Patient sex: M
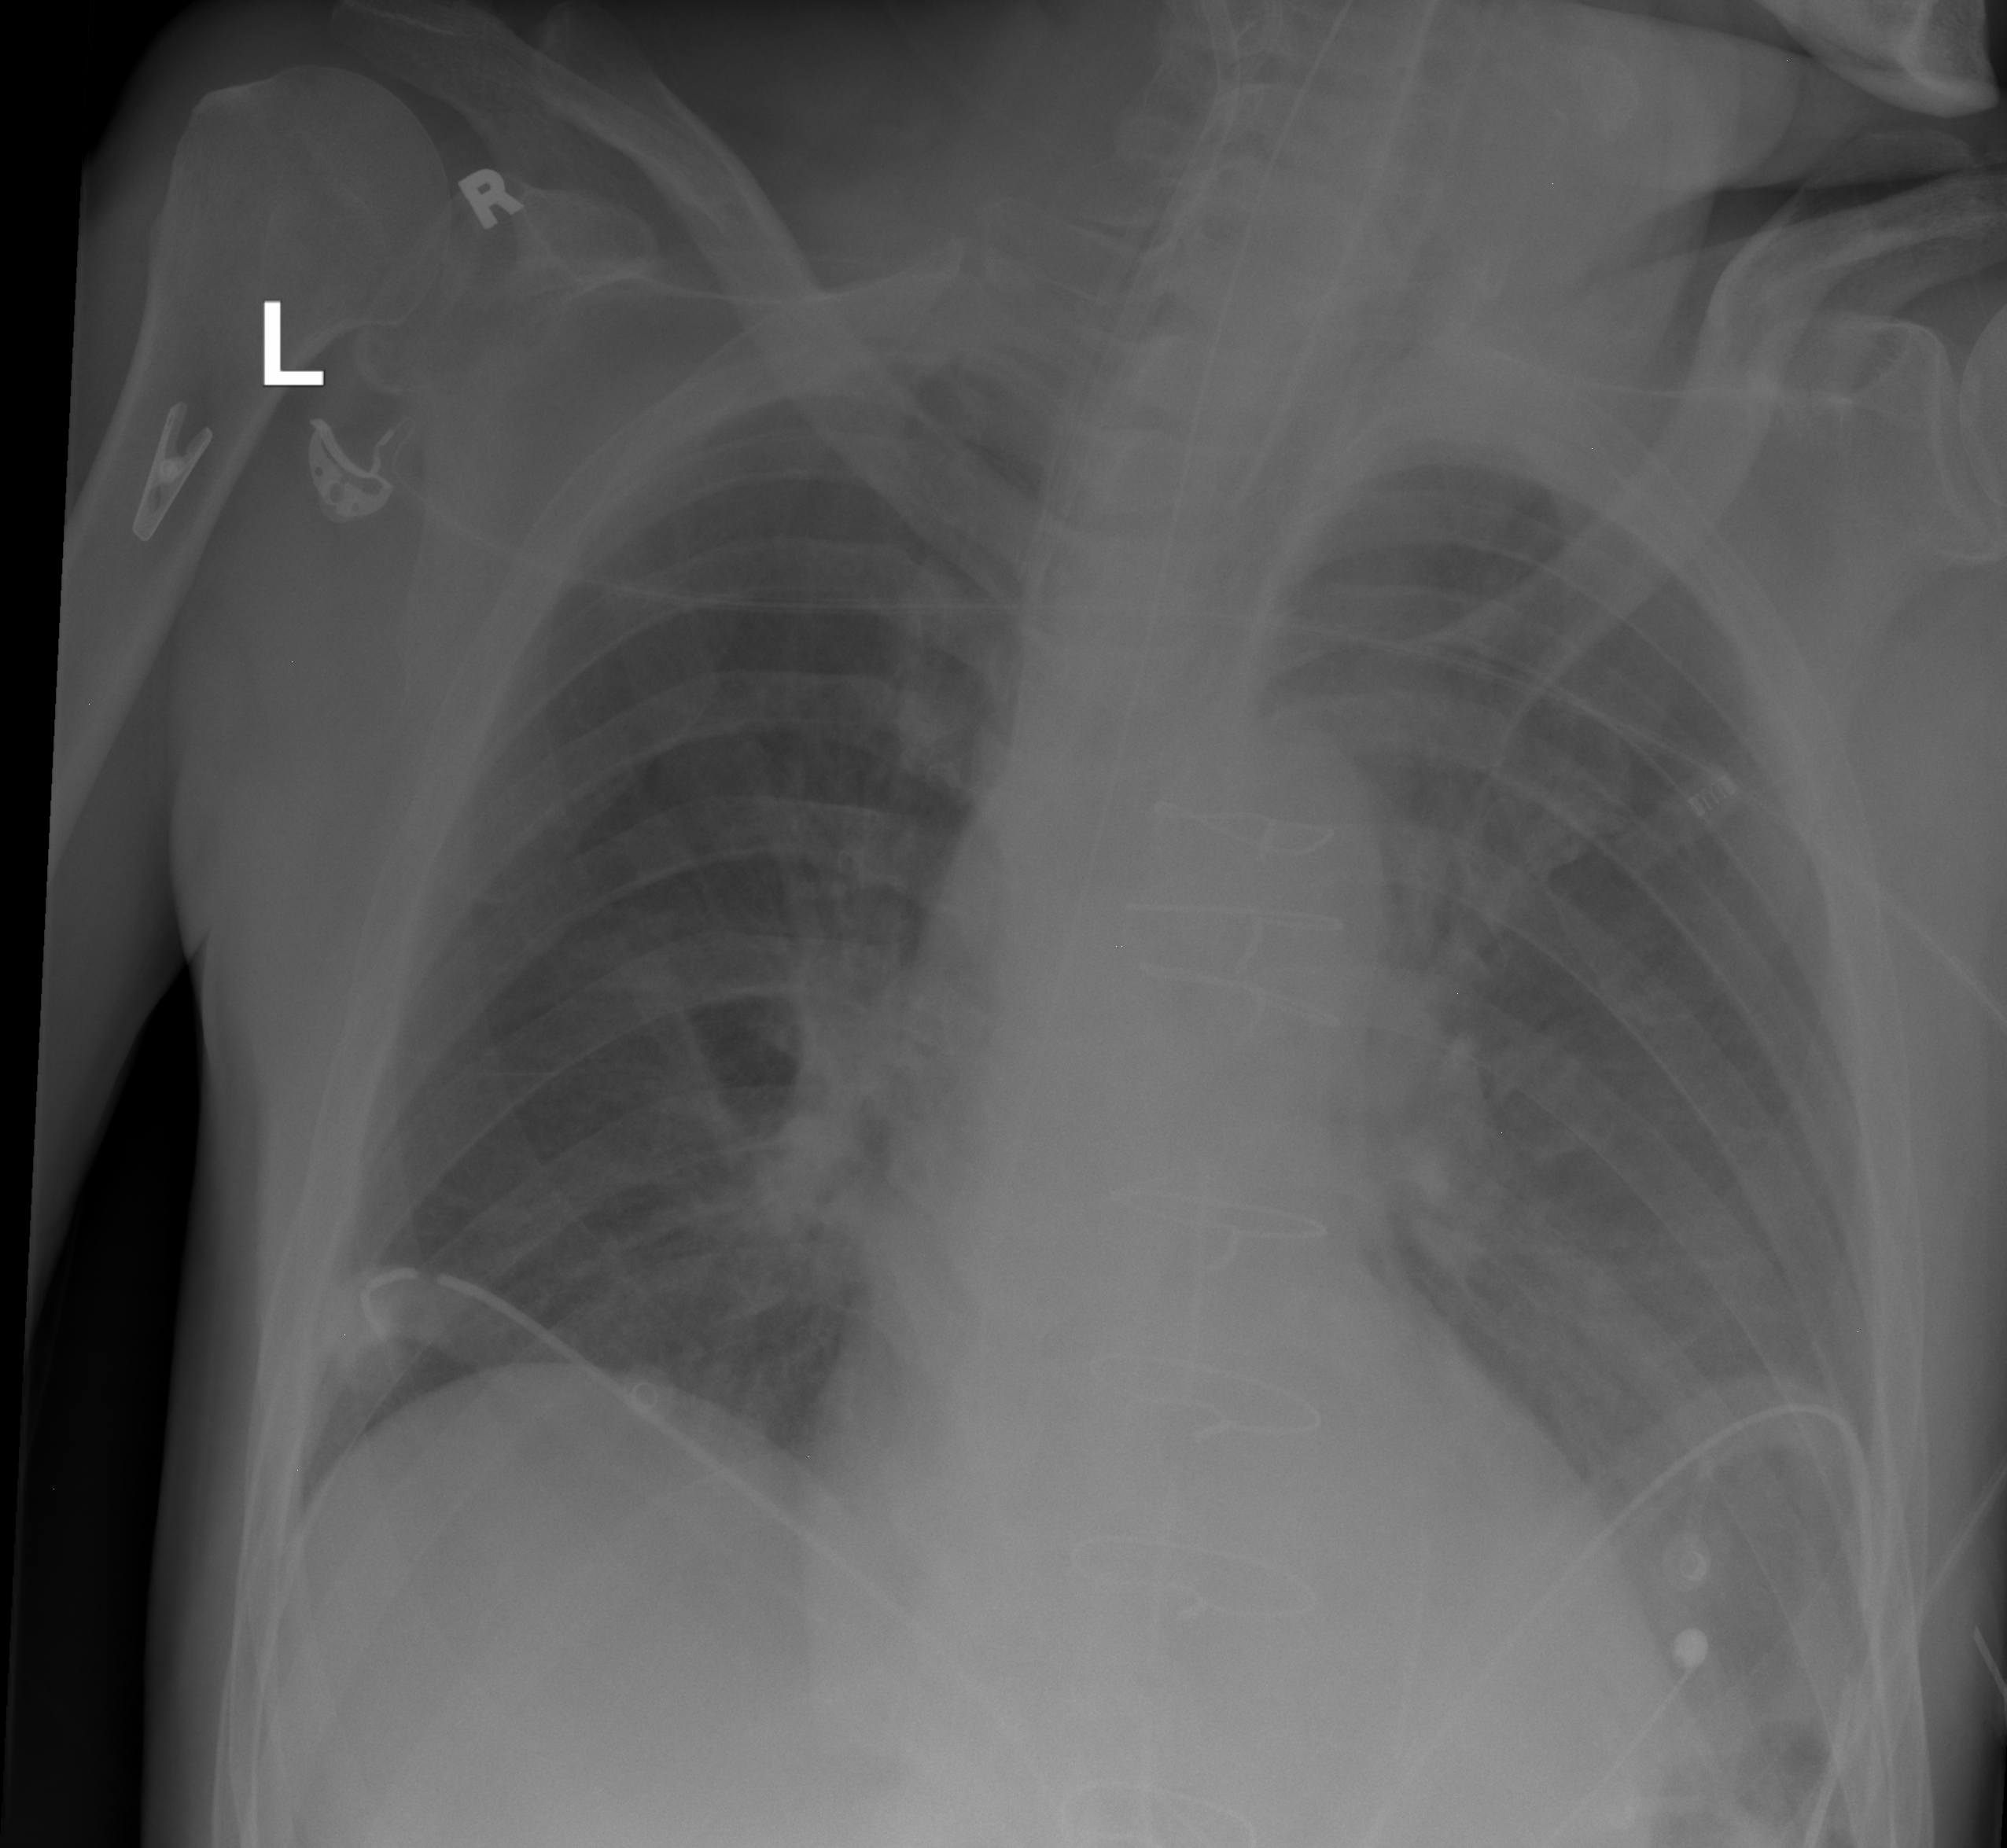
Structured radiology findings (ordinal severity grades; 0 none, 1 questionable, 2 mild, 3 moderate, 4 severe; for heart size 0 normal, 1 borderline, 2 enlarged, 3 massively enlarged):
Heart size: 0
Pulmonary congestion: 2
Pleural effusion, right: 0
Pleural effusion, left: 2
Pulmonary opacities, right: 0
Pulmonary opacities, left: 0
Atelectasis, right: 0
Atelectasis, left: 2